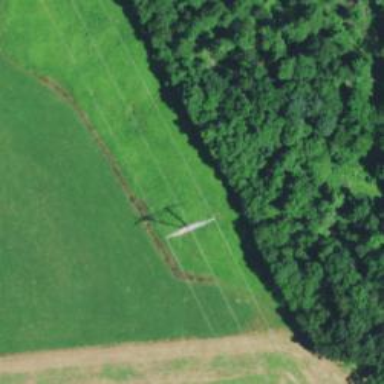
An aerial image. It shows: Lattice structure tower used for power distribution.